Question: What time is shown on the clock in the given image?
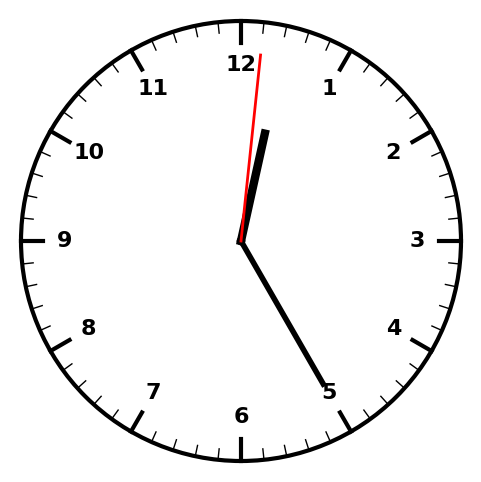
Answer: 12:25:01